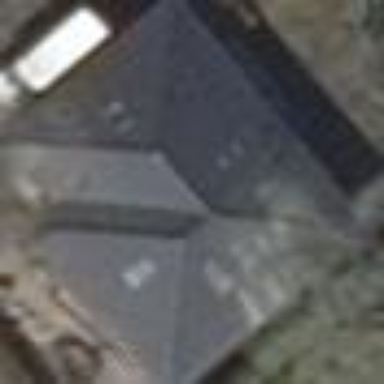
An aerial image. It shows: Detached building with hipped roof shape.